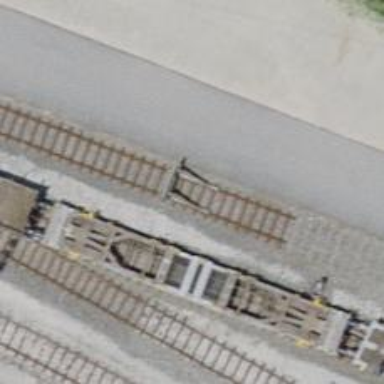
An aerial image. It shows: Railway buffer stop.